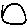
Label: circle